Question: I have an xml data shown below. I want to do some manipulations on this data. Whenever 'colname' attribute is missing from 'entry' tag, my code should insert that attribute taking the values from 'cols' attribute in 'tgroup' tag.
'''
<tbl ID="I78">
<table colsep="0" frame="none" rowsep="0">
<tgroup cols="4">
<tbody valign="top">
<row>
<entry>i.</entry>
<entry>181.10</entry>
<entry>An inmate shall comply with the dispositions imposed by a hearing officer in a Tier I, Tier II and Tier III hearings.</entry>
<entry>I, II, III</entry>
</row>
</tbody>
</tgroup>
</table>
</tbl>
<tbl ID="I93">
<table colsep="0" frame="none" rowsep="0">
<tgroup cols="4">
<tbody>
<row>
<entry align="center"><ital>Pledge number</ital></entry>
<entry align="center"><ital>Date</ital></entry>
<entry align="center"><ital>R</ital></entry>
<entry><ital>A or S</ital></entry>
</row>
<row>
<entry><ital>Disposition column</ital></entry>
<entry>(<ital>Renewed</ital>)</entry>
<entry>(<ital>Renewed</ital>)</entry>
</row>
<row>
<entry>(<ital>Auction Sale</ital>)</entry>
</row>
</tbody>
</tgroup>
<eos></eos>
</table>
<eop></eop>
</tbl>
'''
My code is shown below:
'''
foreach $line (@data){
if($line =~ /<tgroup(.*?)cols="(.*?)">/i){
$colcount=$2;
print "
Tgroup tag found... no of cols are $colcount";
}
$templine=$line;
my $temp2line;
while($templine=~ /<tbody(.*?)>(.*?)<\/tbody>/){
$temp2line=$2;
while($temp2line=~ /<row>(.*?)<\/row>/){
$rowdata=$1;
$rowdataforfinalreplacing=$rowdata;
$temprowdata=$rowdata;
while($rowdata=~/<entry align="center">/i){
for ($i; $i<= $colcount; $i++){
$temprowdata=~s/<entry align="center">/<entry align="center" colname="$i">/i;
print "
i value :$i";
}
$rowdata=~s/<entry(.*?)<\/entry>//;
}
while($rowdata=~/<entry>/i){
for (my $i=1; $i<= $colcount; $i++){
$temprowdata=~s/<entry>/<entry colname="$i">/i;
}
$rowdata=~s/<entry>(.*?)<\/entry>//;
}
$temp2line=~s/<row>(.*?)<\/row>//i;
$line=~s/$rowdataforfinalreplacing/$temprowdata/sgi;
}
}
'''
The problem is, when two rows are present simultaneously, only one row is getting updated. when I debug, I found the values are getting updated correctly, but while writing to the output file, they are being ignored. I am unable to find out where the control is going wrong in my code. Any help on this is highly appreciated. Thanks in advance !
Here is the output of the code.. The highlighted data is not getting updated.

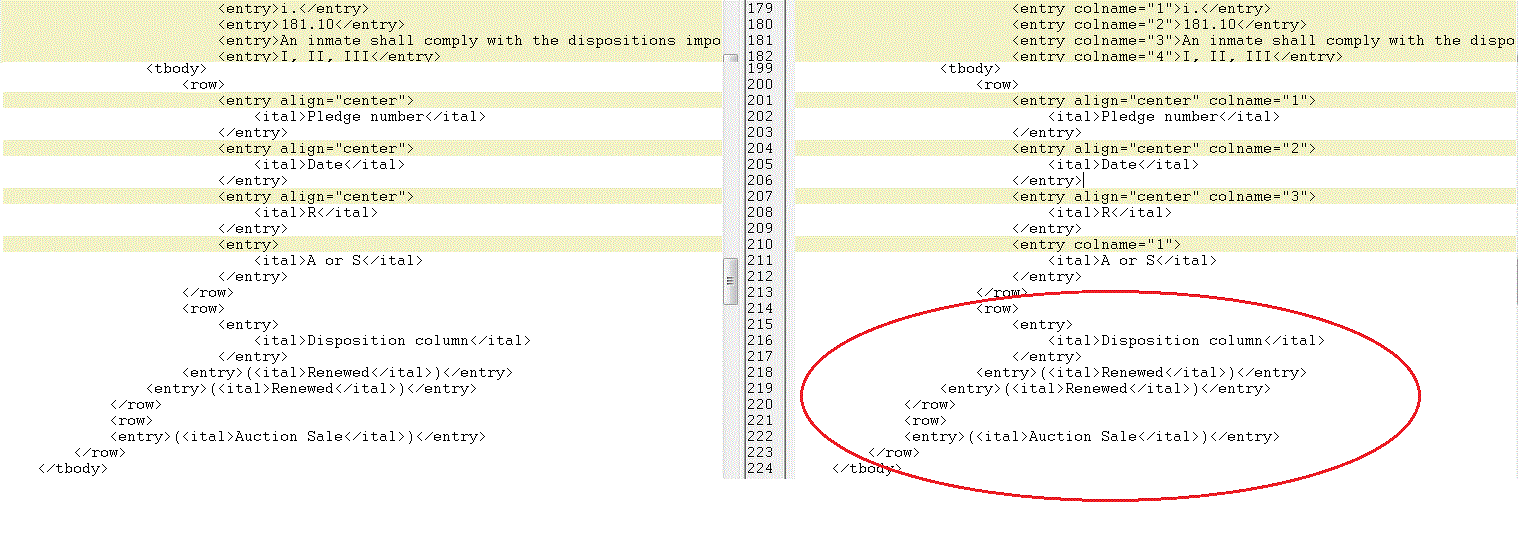
Answer: Please, don't use regular expression to parse 'xml' data. It's a pain.
Said that, your 'xml' data is not well formed because you have several 'root' tags. I've added '<root>' to make it well formed.
Here you have an example with 'XML::Twig':
'''
#!/usr/bin/env perl
use warnings;
use strict;
use XML::Twig;
my ($colname);
XML::Twig->new(
start_tag_handlers => {
'tgroup' => sub { $colname = $_->att('cols') },
},
twig_handlers => {
'entry' => sub { $_->set_att('colname', $colname) },
},
pretty_print => 'indented',
)->parsefile(shift)->print;
'''
Run it like:
'''
perl script.pl xmlfile
'''
That yields:
'''
<root>
<tbl ID="I78">
<table colsep="0" frame="none" rowsep="0">
<tgroup cols="4">
<tbody valign="top">
<row>
<entry colname="4">i.</entry>
<entry colname="4">181.10</entry>
<entry colname="4">An inmate shall comply with the dispositions imposed by a hearing officer in a Tier I, Tier II and Tier III hearings.</entry>
<entry colname="4">I, II, III</entry>
</row>
</tbody>
</tgroup>
</table>
</tbl>
<tbl ID="I93">
<table colsep="0" frame="none" rowsep="0">
<tgroup cols="4">
<tbody>
<row>
<entry align="center" colname="4">
<ital>Pledge number</ital>
</entry>
<entry align="center" colname="4">
<ital>Date</ital>
</entry>
<entry align="center" colname="4">
<ital>R</ital>
</entry>
<entry colname="4">
<ital>A or S</ital>
</entry>
</row>
<row>
<entry colname="4">
<ital>Disposition column</ital>
</entry>
<entry colname="4">(<ital>Renewed</ital>)</entry>
<entry colname="4">(<ital>Renewed</ital>)</entry>
</row>
<row>
<entry colname="4">(<ital>Auction Sale</ital>)</entry>
</row>
</tbody>
</tgroup>
<eos></eos>
</table>
<eop></eop>
</tbl>
</root>
'''
---
to increment 'colname' attribute. See comments.
'''
#!/usr/bin/env perl
use warnings;
use strict;
use XML::Twig;
my ($colname, $n);
XML::Twig->new(
start_tag_handlers => {
'tgroup' => sub { $colname = $_->att('cols') },
'row' => sub { $n = 1 },
},
twig_handlers => {
'entry' => sub { $_->set_att('colname', $n++) },
},
pretty_print => 'indented',
)->parsefile(shift)->print;
'''